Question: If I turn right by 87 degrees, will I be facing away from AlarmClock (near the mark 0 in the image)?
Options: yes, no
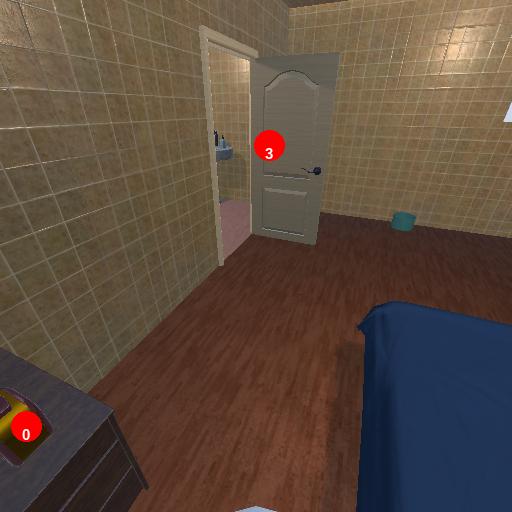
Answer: yes